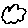
Label: cloud